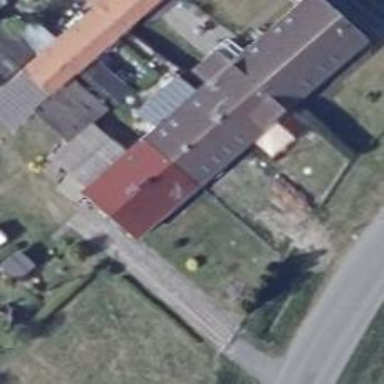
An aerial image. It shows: Building.